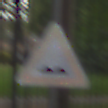
Verkehrszeichen: UnebeneFahrbahn
Umgebung: Outdoor, Urban
Tageszeit: MorningAfternoon
Wetter: Overcast
Licht: Natural
Jahreszeit: NotSpecified
Kontrast: LowContrast